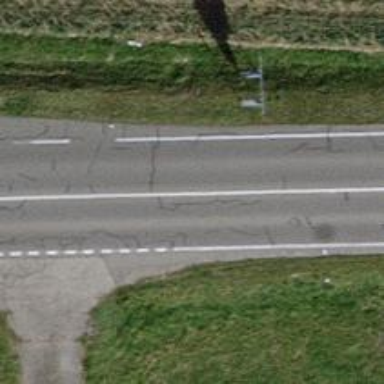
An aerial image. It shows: Primary road with asphalt surface.